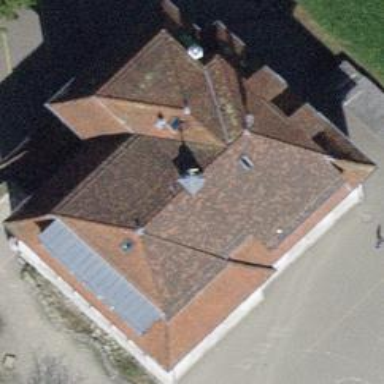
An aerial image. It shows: School building.